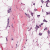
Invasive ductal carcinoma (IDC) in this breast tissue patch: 1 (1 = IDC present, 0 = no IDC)